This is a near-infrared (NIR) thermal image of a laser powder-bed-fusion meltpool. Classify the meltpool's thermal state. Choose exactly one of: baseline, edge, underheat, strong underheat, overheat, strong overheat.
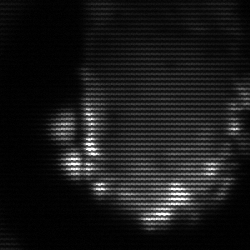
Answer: baseline